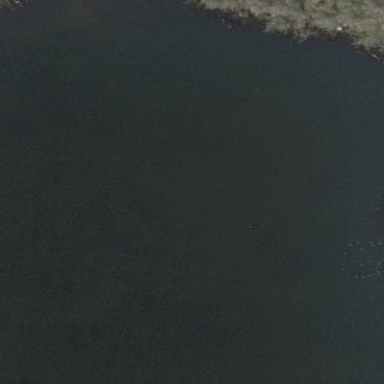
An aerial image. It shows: Pond surrounded by natural water.